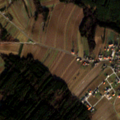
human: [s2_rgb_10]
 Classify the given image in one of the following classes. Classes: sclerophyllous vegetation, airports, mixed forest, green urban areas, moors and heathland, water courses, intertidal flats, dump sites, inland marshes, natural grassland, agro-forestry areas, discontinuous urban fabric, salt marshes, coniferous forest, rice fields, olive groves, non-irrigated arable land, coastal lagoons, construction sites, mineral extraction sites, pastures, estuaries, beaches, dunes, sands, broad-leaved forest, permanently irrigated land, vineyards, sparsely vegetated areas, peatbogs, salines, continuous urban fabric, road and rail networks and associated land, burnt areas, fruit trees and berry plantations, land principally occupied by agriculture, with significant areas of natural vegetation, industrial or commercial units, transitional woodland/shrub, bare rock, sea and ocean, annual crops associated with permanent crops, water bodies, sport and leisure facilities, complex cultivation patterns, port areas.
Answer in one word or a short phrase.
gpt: discontinuous urban fabric, non-irrigated arable land, complex cultivation patterns, coniferous forest, mixed forest